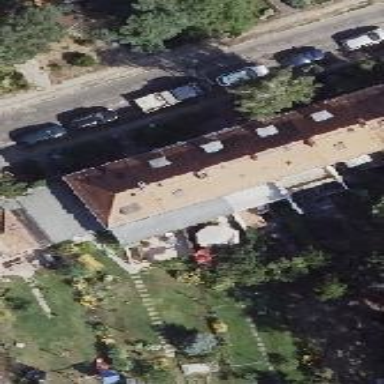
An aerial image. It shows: Hipped-roof terrace building.